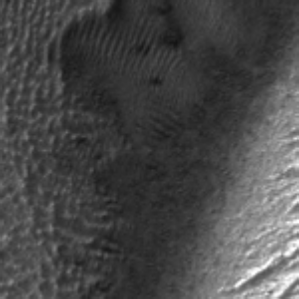
Label: frost